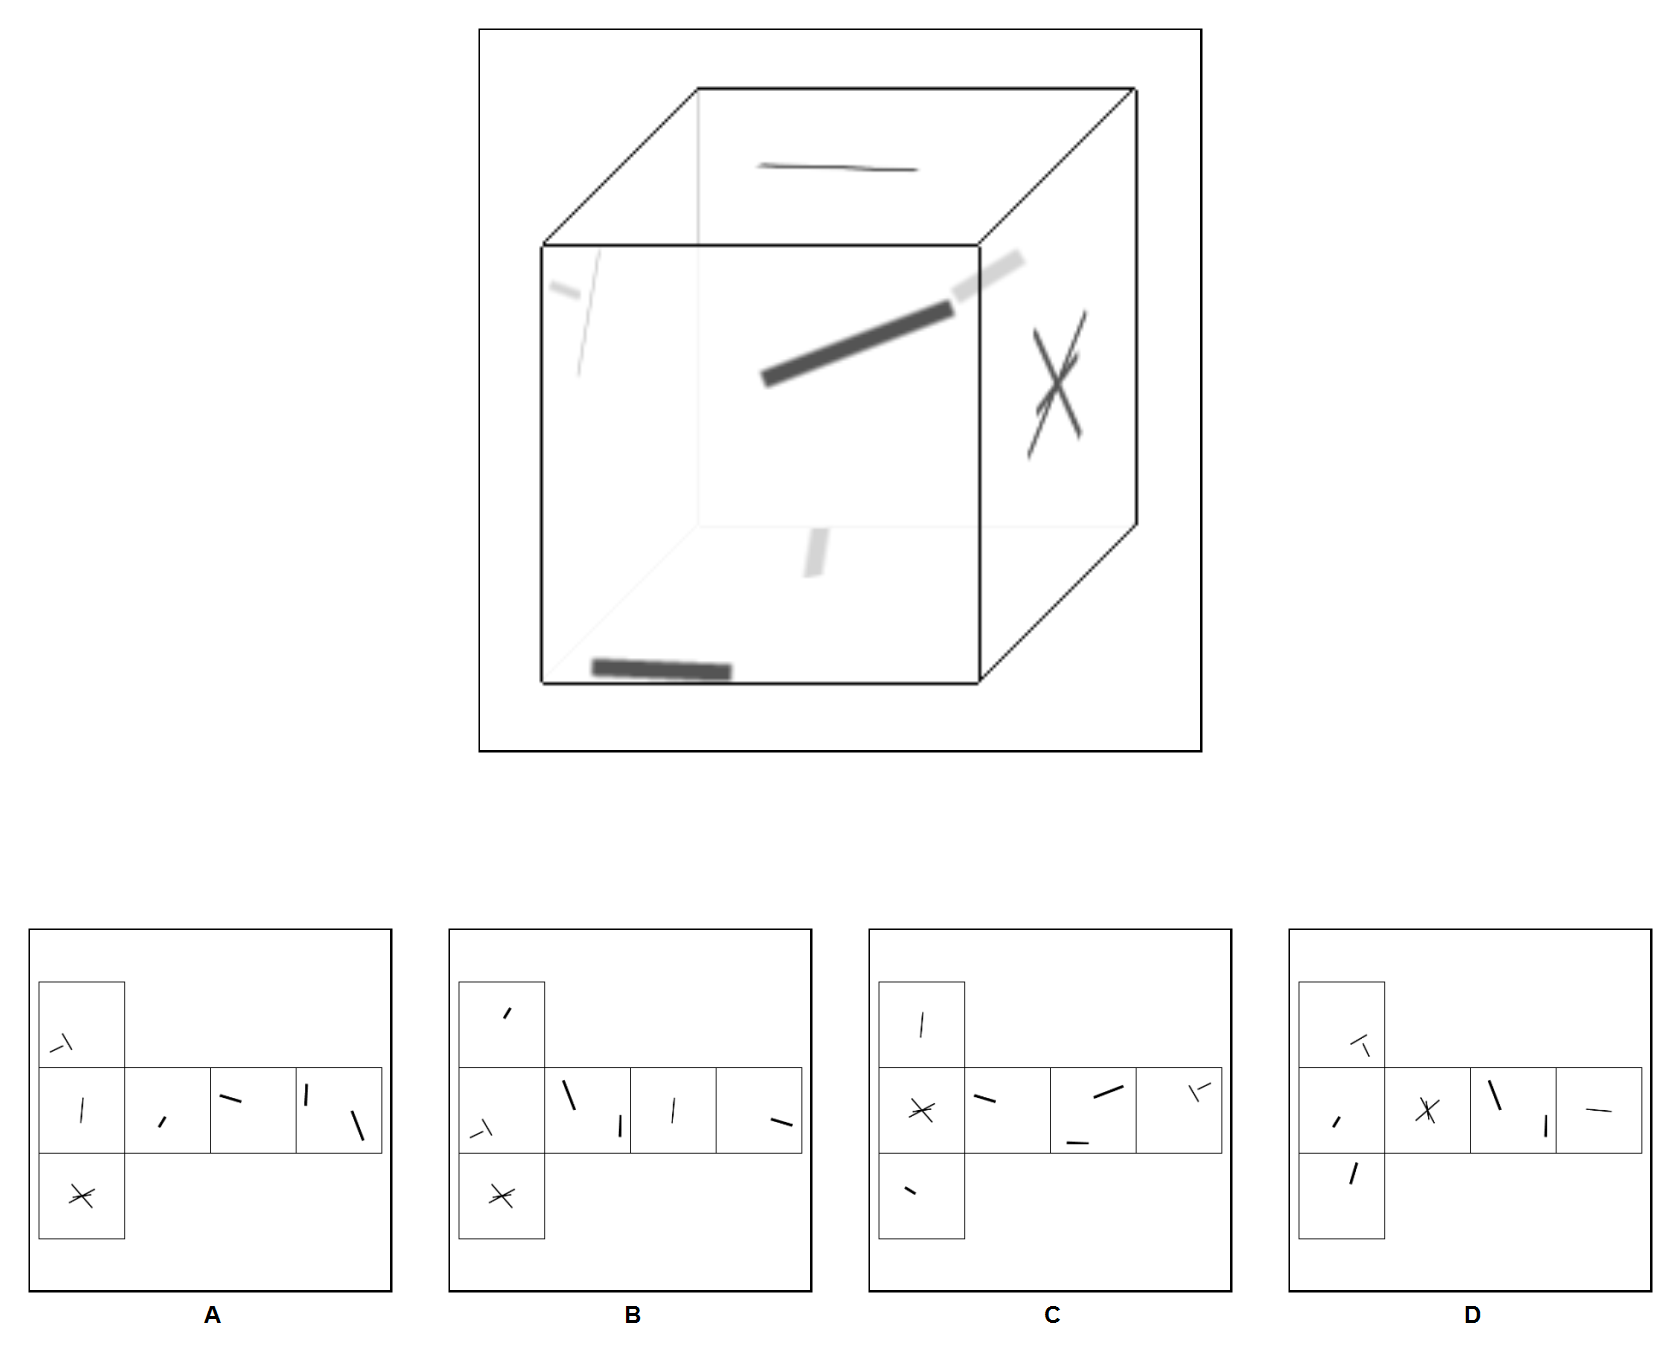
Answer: A